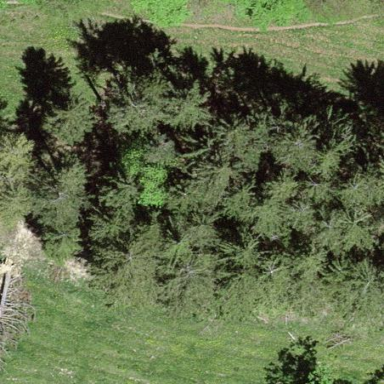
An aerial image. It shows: Forest with mixed types of leaves.